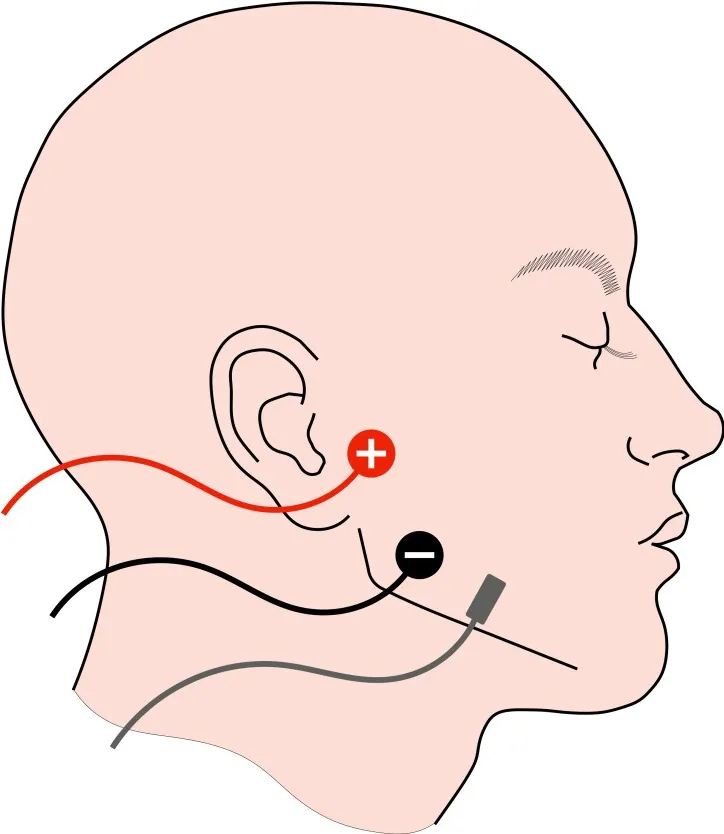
Apparatus for neuromuscular monitoring at the masseter muscle using acceleromyography. Two electrodes were placed in the space between the zygomatic arch and the mandibular notch. Given the course of the masseteric branch of the mandibular nerve, note that the positive (red) electrode is proximal and the negative (black) electrode distal. The distance between the centers of the electrodes was approximately 5 cm. An accelerometer was fixed on the masseter adherent to the mandible. The stimulation was at a current of 30 mA to avoid stimulating directly the masseter muscle or other facial muscles. . Image Credit: Author Ryo Wakabayashi; based on the image style of Naguib et al. , 2018.
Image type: radiology (x_ray)